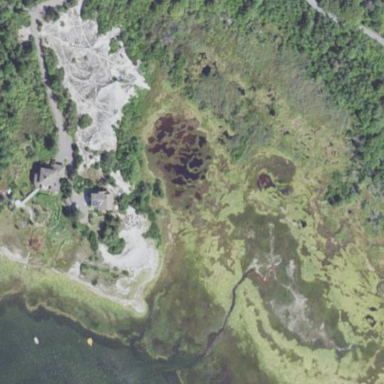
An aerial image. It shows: Marshy wetland area.